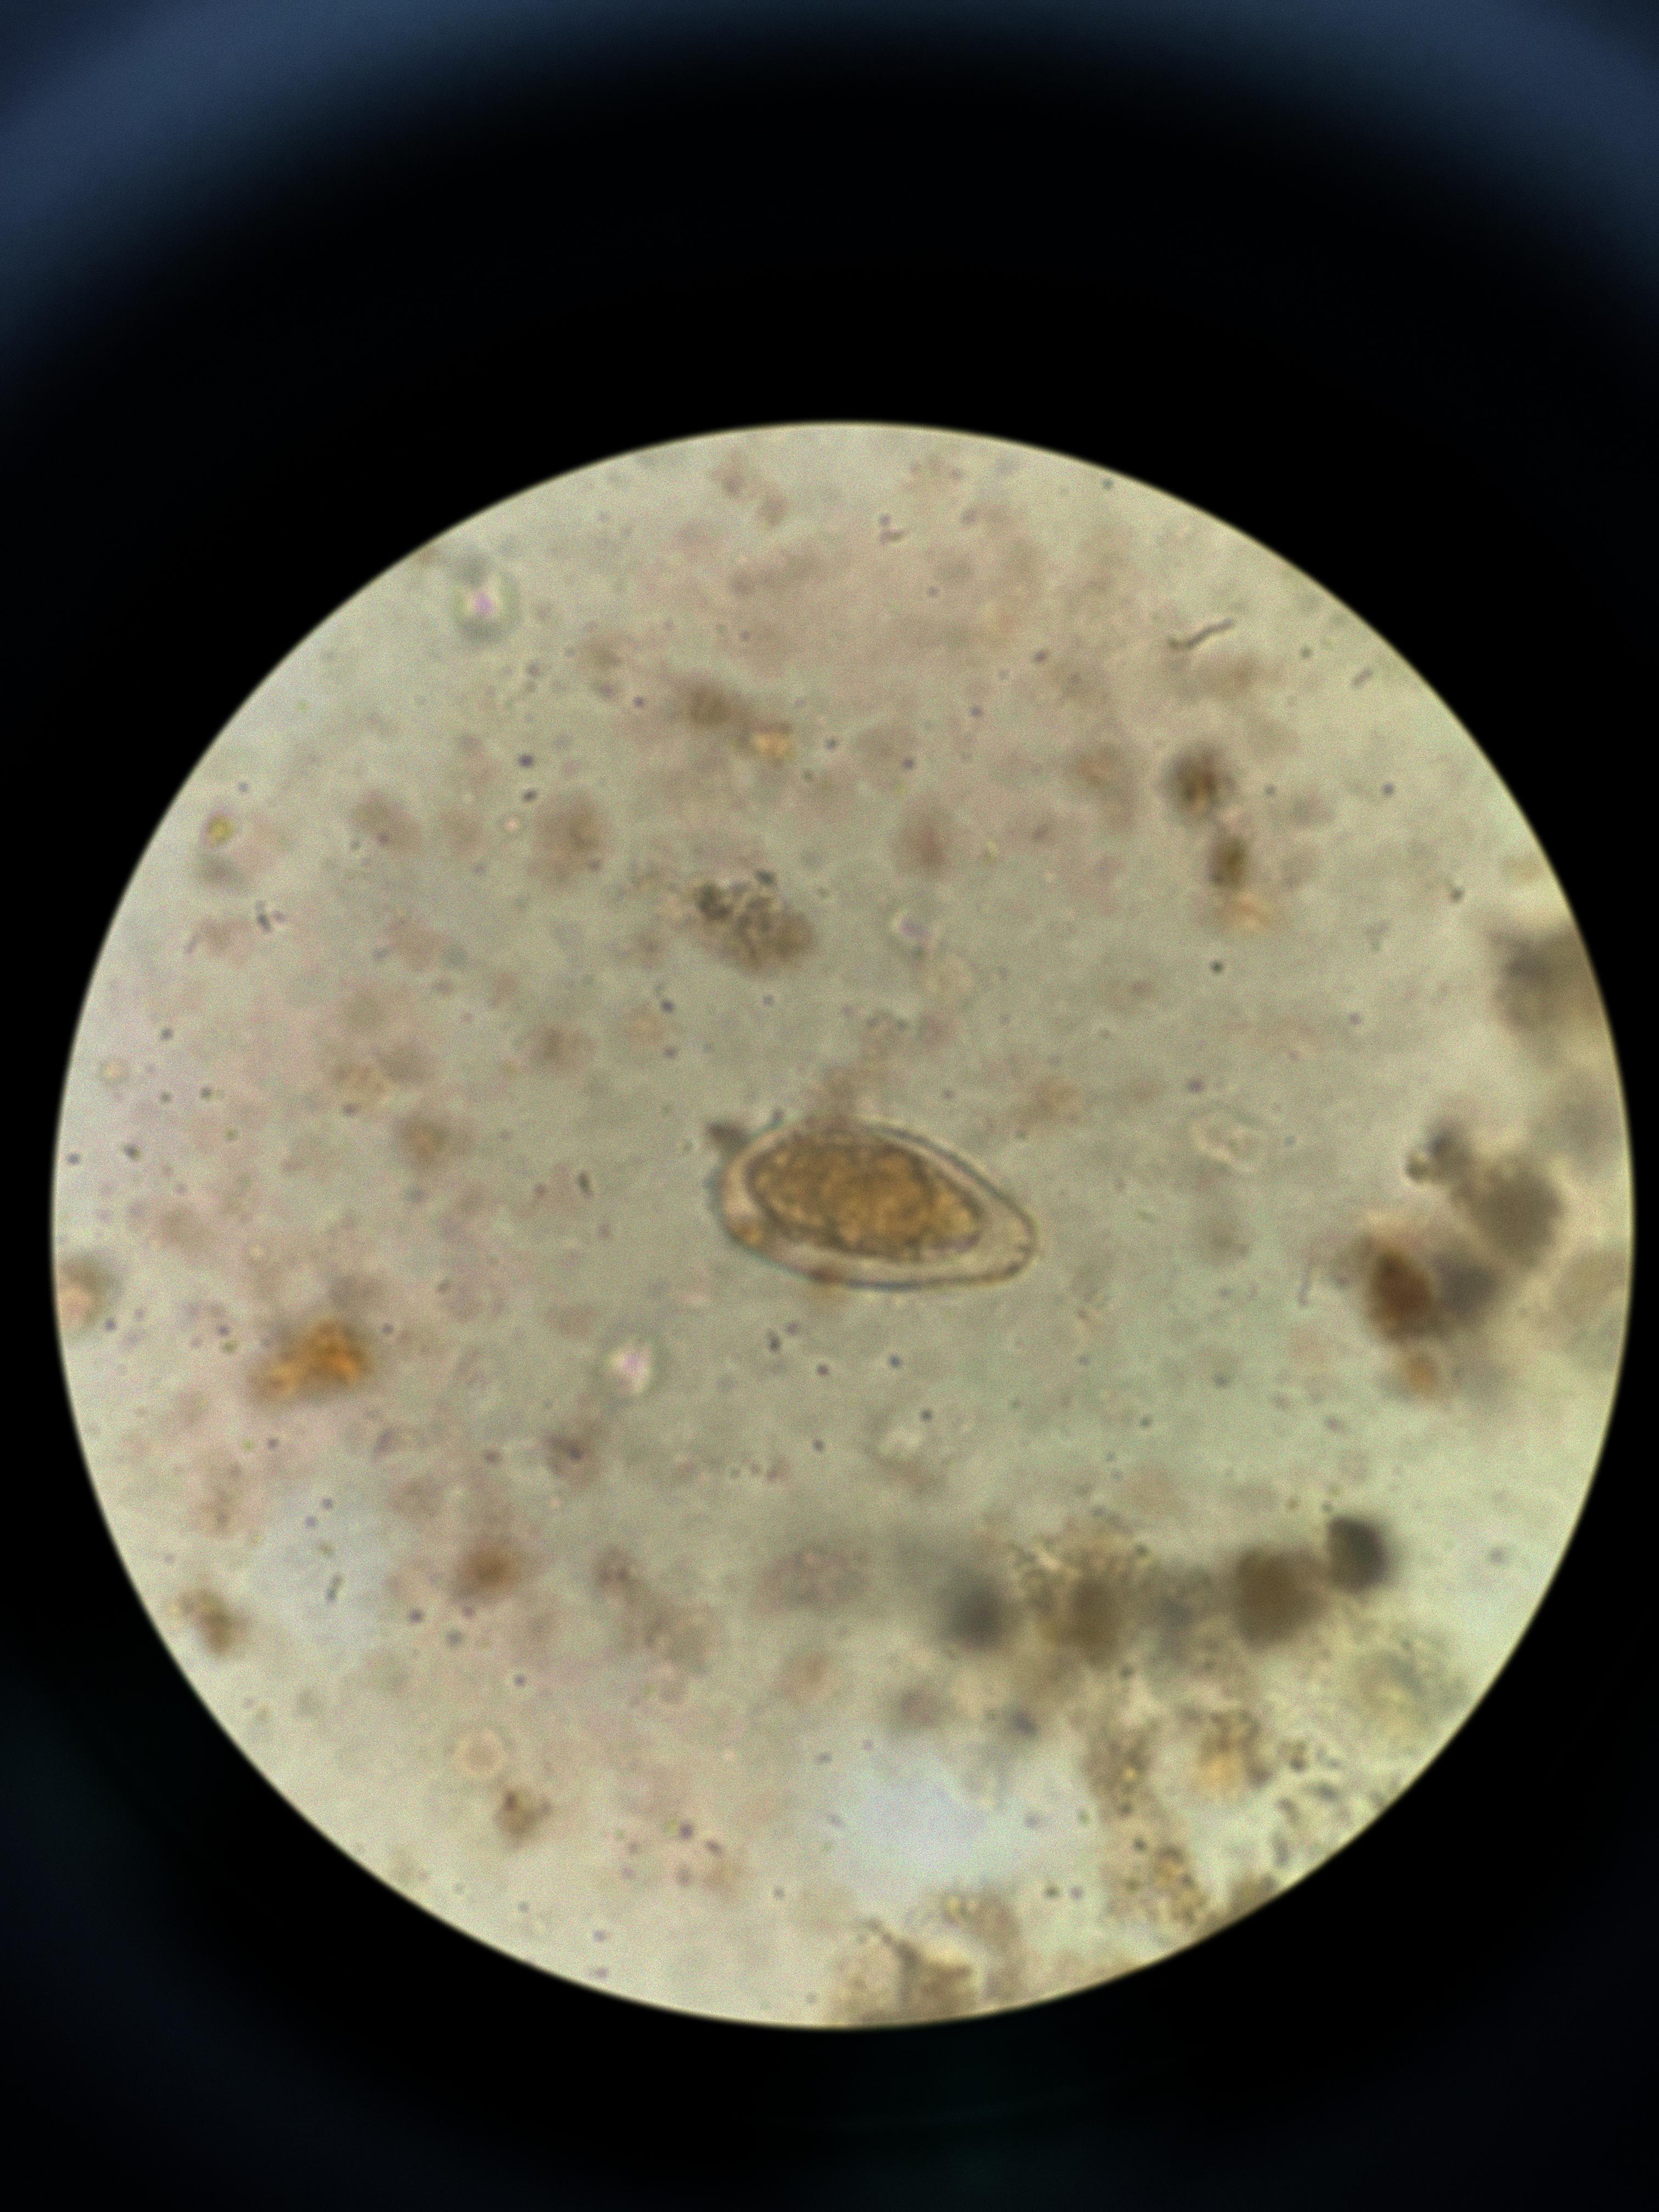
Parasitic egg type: Fasciolopsis buski